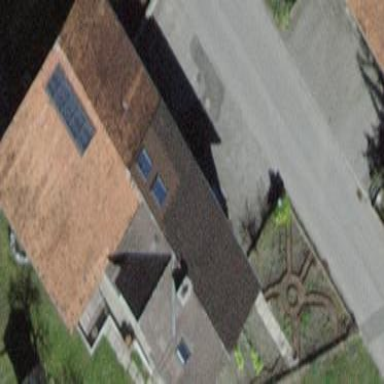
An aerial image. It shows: Semidetached house.